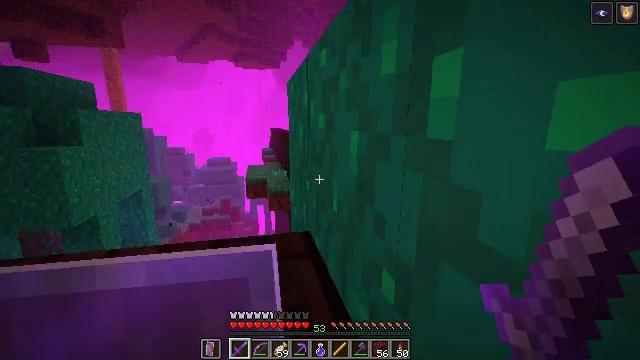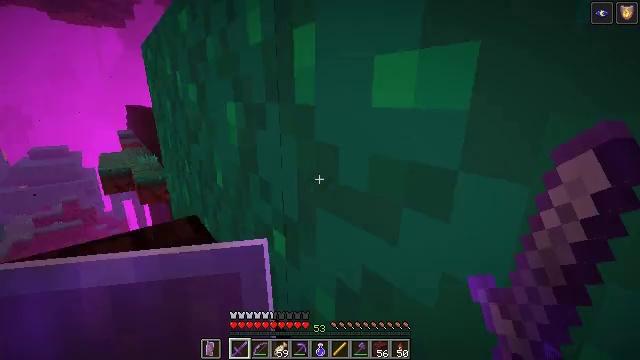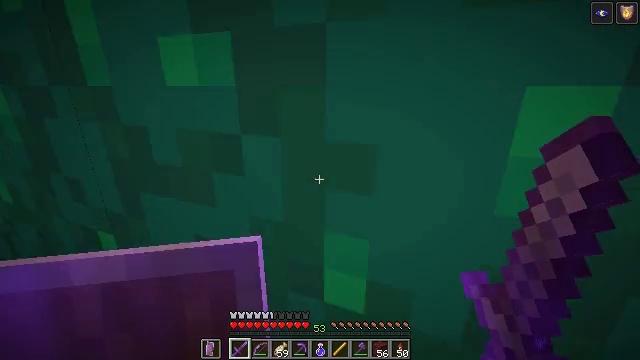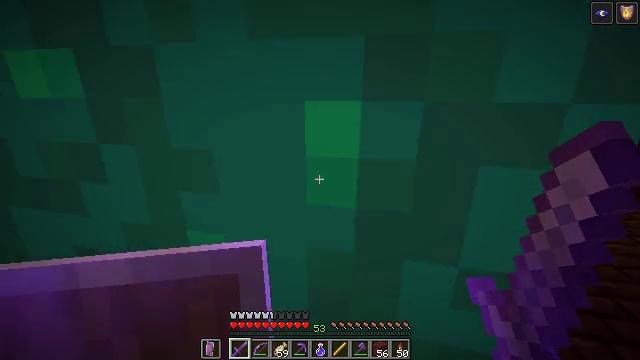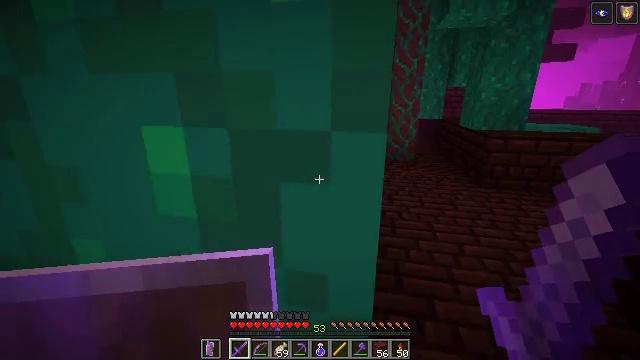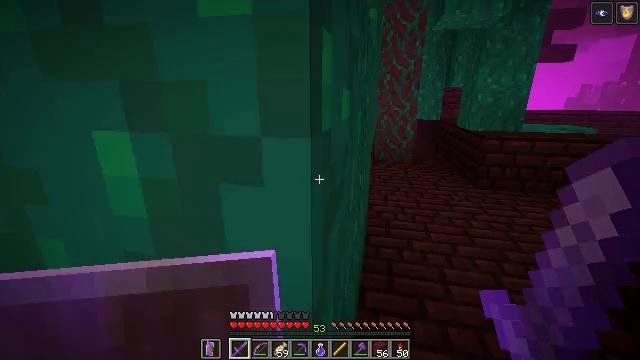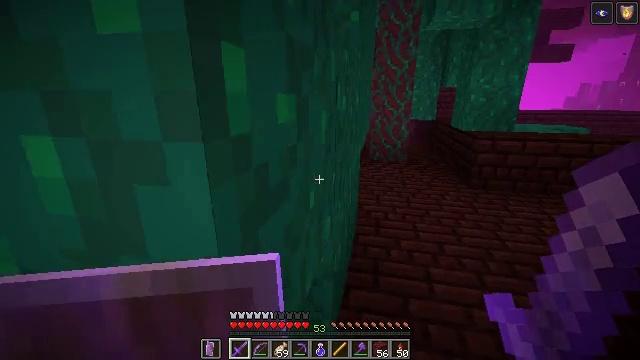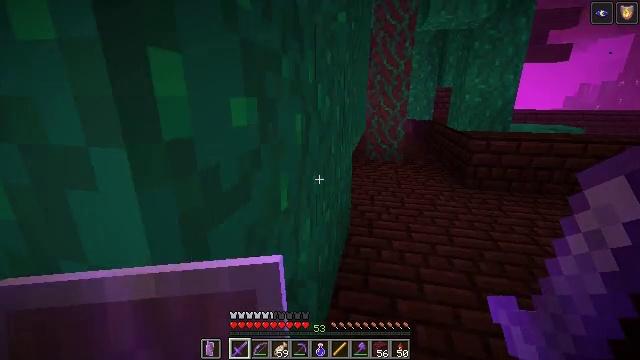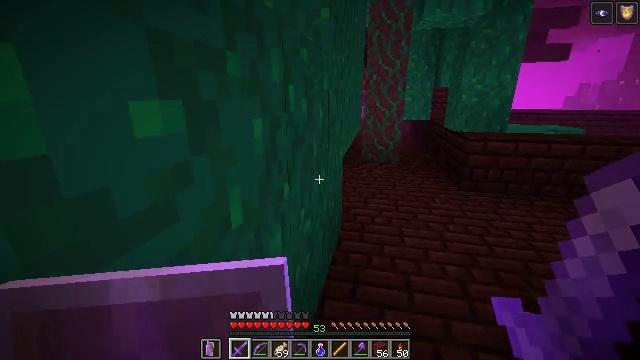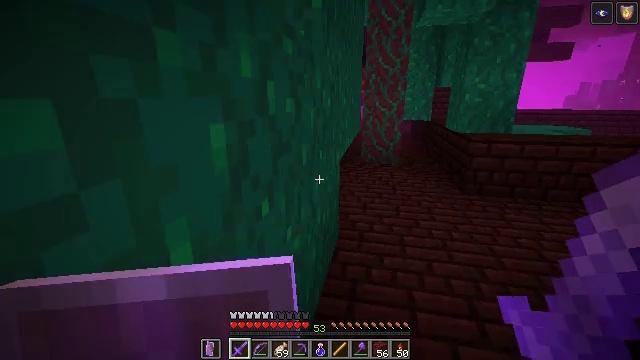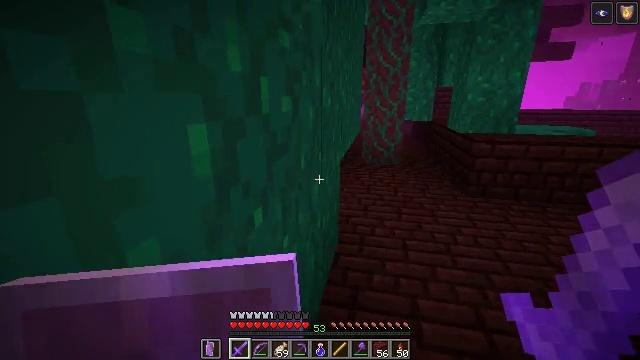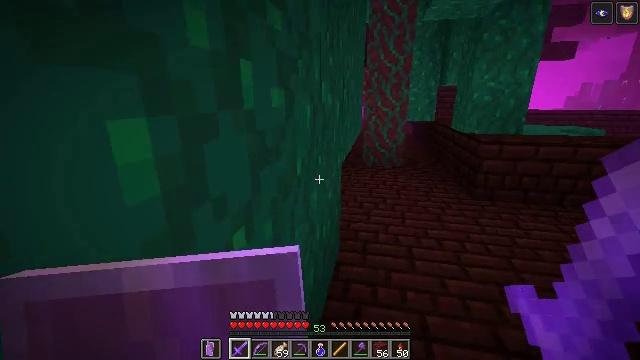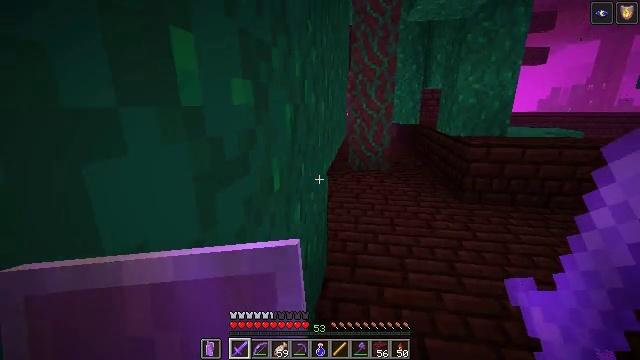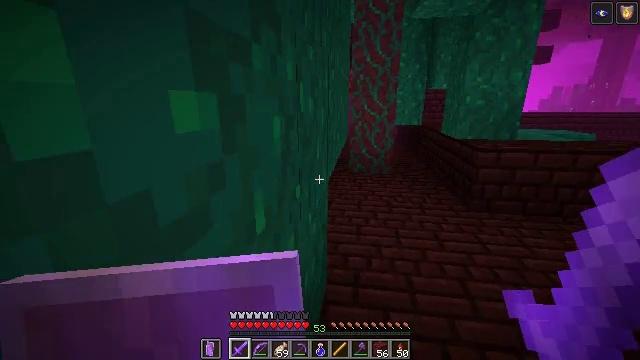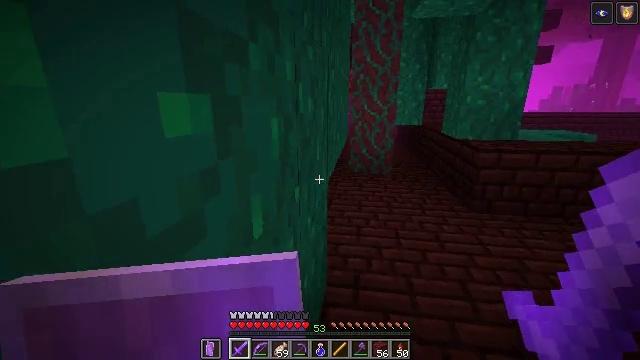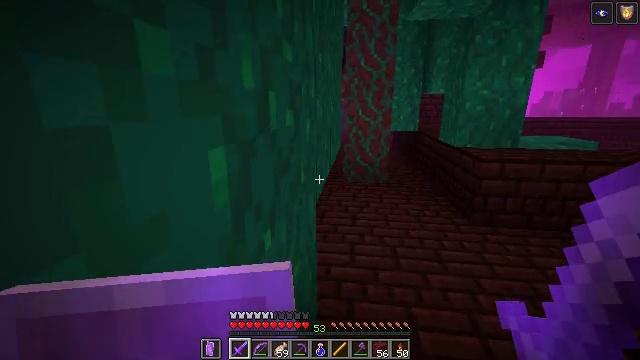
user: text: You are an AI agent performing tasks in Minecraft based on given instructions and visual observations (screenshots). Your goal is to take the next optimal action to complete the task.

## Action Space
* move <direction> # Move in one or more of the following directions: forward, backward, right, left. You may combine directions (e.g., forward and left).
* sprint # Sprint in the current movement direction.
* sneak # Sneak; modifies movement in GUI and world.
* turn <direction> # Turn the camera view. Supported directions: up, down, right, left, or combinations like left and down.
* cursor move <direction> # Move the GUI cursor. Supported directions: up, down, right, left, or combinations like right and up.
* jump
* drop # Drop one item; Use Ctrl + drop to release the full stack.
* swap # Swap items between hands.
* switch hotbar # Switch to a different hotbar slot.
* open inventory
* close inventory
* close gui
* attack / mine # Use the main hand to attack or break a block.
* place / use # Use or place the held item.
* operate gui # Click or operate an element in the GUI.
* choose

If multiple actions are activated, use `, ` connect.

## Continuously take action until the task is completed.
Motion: motion action
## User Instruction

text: Hunt the magma cube.
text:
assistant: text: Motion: move right, turn right and down
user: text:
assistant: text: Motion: move right, turn right and down
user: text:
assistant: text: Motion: move right, turn right and up
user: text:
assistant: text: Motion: move forward and move right, turn up
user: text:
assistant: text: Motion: move forward and move right
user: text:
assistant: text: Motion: move forward and move right
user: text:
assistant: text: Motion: move forward and move right
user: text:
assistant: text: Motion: move forward
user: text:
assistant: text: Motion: move forward
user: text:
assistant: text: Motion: move forward
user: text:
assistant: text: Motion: move forward
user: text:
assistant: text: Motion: move forward, turn right
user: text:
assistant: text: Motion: move forward
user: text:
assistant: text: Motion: move forward
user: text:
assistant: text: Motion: move forward, turn right
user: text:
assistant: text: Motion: move forward, turn right and up
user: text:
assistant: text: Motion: move forward, turn up
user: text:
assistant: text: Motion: move forward
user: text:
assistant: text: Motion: move forward and move right
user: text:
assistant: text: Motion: move forward and move right
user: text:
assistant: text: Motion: move forward and move right, sprint
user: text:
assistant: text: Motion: move forward, sprint
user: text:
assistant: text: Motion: move forward, sprint
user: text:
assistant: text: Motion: move forward, sprint
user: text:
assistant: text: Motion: move forward, sprint
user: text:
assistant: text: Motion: move forward, sprint
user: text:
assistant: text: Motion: move forward and move right, sprint
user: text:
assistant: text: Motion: move forward and move right, sprint
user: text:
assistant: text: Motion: move forward and move right, sprint
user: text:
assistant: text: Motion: move forward, sprint